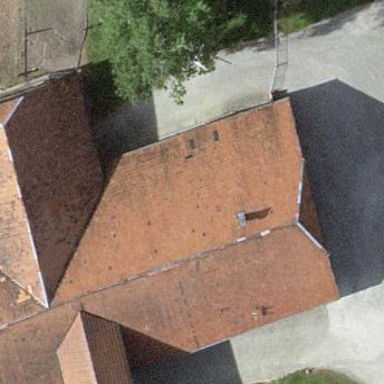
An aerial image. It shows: Farm building.